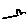
Label: line